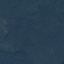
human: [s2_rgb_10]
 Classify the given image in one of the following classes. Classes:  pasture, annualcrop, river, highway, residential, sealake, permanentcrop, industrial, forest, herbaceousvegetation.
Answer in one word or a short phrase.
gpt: Forest